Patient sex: M
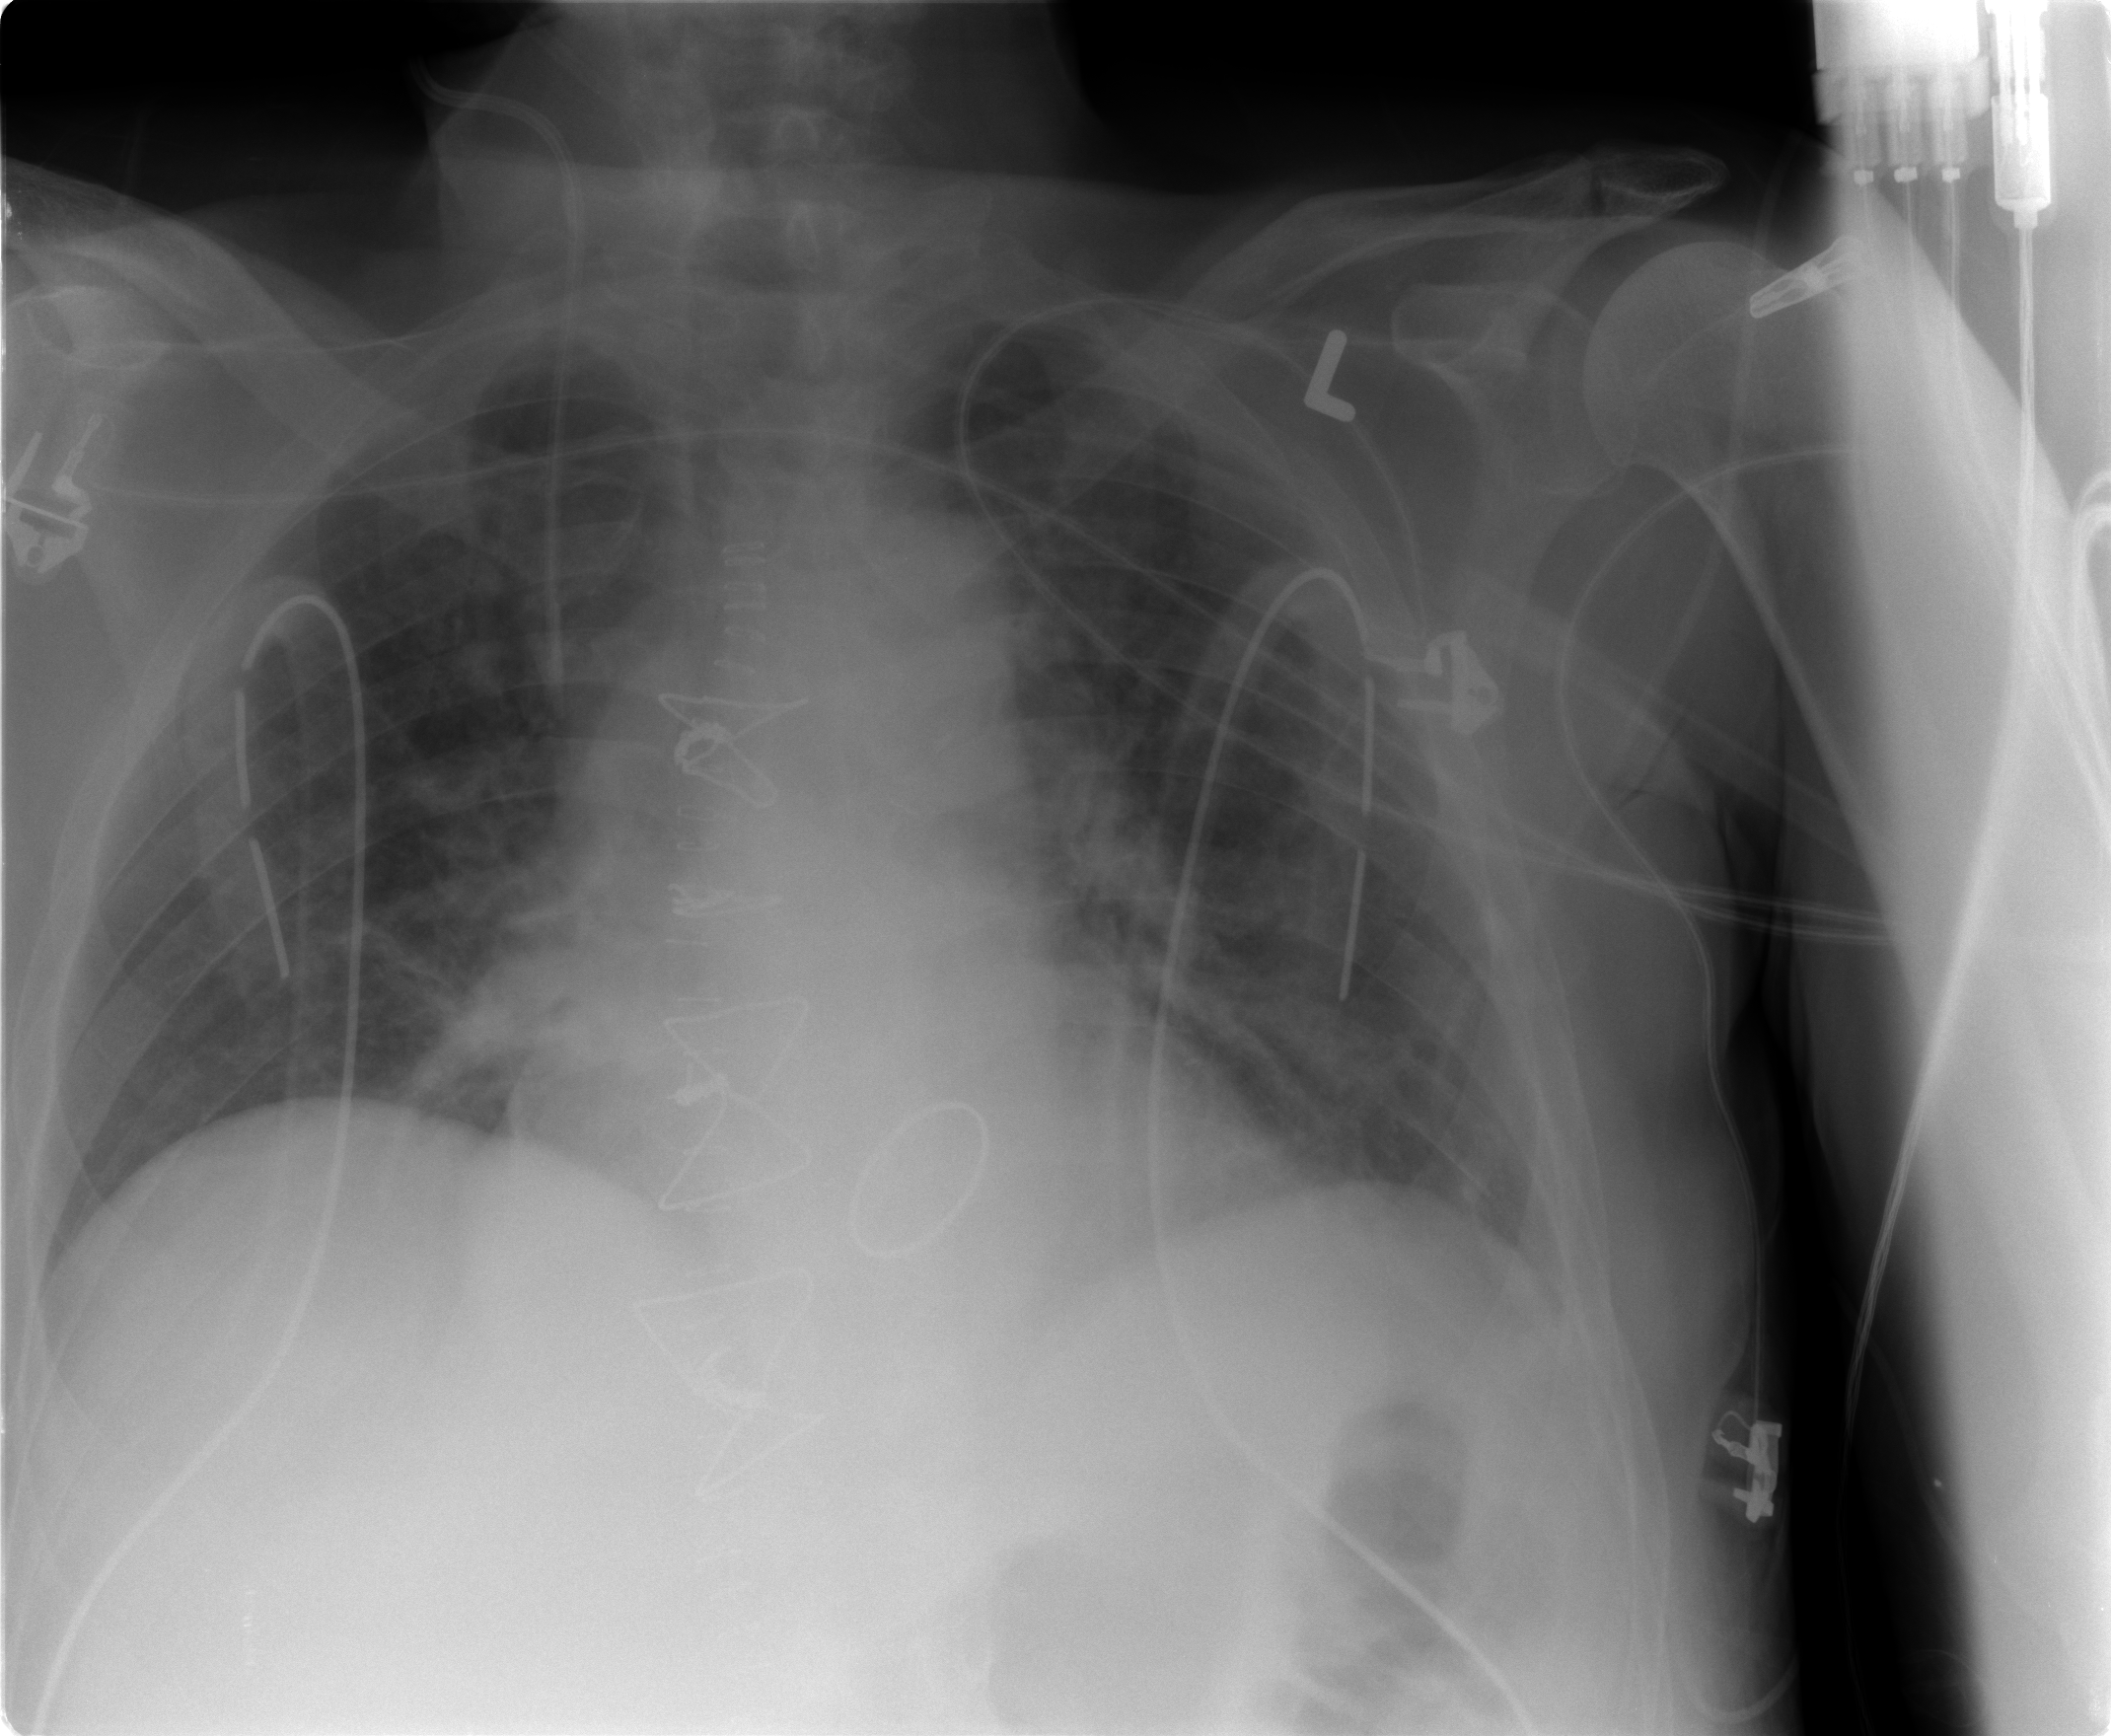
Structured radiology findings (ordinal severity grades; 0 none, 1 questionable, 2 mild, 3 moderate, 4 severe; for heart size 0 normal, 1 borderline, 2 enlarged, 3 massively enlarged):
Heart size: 2
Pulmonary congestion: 2
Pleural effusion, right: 0
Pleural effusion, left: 0
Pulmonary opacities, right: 2
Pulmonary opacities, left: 2
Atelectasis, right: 0
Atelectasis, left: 0